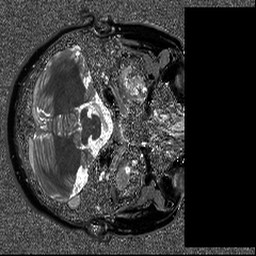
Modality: T1map
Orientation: axial
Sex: female